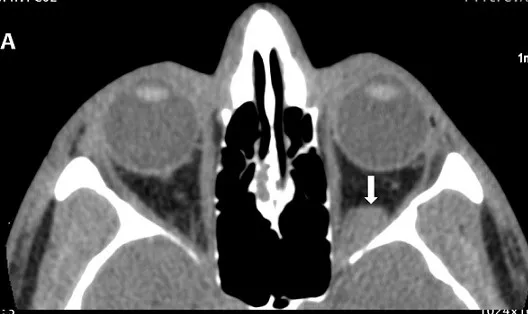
Orbital CT in spontaneous contrast showing a left retro-orbital mass. Arrow).
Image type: radiology (ct)